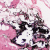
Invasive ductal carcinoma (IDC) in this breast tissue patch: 0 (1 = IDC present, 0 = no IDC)